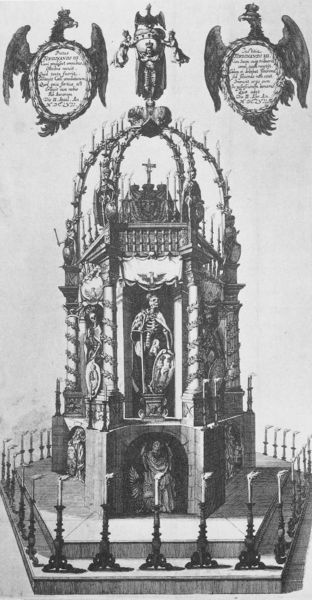
Titel: Trauergerüst für Kaiser Ferdinand III. (1608-1657) in der Augustinerkirche
Institution: Wien, Albertina
Schlagwörter: adler, vogel, grau, stützen, säule, säulen, weiss, tod, schrift, grafik, rundbogen, kerze, kerzen, leuchter, stufe, schild, kreuz, flammen, druck, schwert, kugel, entwurf, skelett, grab, monarchie, grabmal, gerippe, skelette, pest, knochenmann, tempiette, sekelett